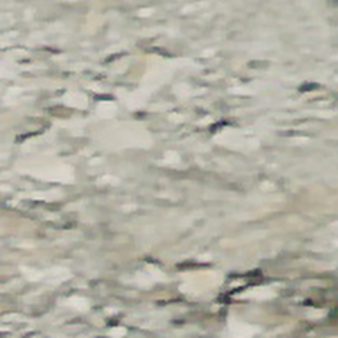
Label: other